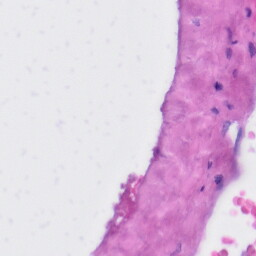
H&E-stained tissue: Liver